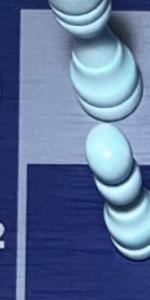
Label: Pawn_White